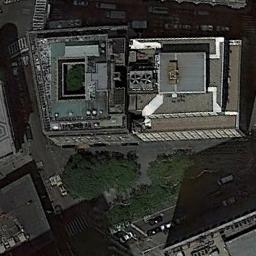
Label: commercial_area